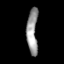
Tissue: prostate
Cell type: T cells
Senescence score: 0.3052
Nuclear area (px): 490
Mean DAPI intensity: 151.657